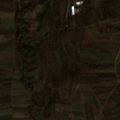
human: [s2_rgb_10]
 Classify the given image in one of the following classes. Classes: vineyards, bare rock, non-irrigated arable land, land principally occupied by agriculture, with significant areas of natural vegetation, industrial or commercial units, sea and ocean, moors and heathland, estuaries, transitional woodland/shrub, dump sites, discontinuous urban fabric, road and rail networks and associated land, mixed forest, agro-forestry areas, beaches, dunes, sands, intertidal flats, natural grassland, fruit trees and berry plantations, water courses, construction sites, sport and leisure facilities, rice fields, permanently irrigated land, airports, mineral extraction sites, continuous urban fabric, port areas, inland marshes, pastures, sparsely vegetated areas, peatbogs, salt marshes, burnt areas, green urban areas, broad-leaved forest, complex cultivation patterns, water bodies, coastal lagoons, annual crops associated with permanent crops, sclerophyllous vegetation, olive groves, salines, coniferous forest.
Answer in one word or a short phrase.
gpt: complex cultivation patterns, land principally occupied by agriculture, with significant areas of natural vegetation, transitional woodland/shrub